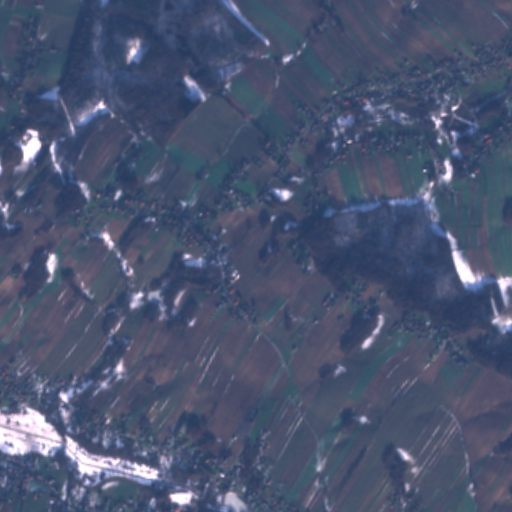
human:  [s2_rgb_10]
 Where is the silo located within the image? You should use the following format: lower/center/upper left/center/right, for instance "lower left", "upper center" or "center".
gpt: The silo is located in the lower left of the image.
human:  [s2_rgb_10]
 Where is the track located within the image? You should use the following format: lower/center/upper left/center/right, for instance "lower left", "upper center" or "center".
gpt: The track is located in the lower center of the image.
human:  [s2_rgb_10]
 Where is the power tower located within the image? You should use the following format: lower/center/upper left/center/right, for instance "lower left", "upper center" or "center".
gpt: There is no power tower in the image.